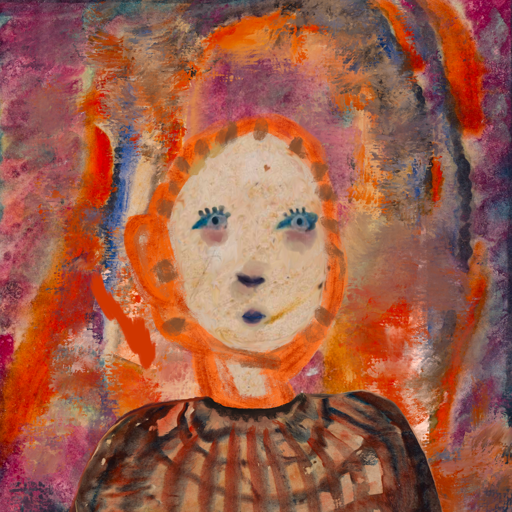
Background: Experience, Head And Neck Front: Rupkatha, Face Front: Hill_Girl, Bust: Orphan, Hair Front: Blank, Head Accessory: Blank, Second Necklace: Blank, Necklace: Blank, Baby: Blank